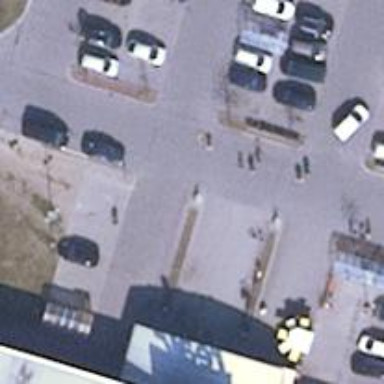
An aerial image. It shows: Road serving as parking aisle.